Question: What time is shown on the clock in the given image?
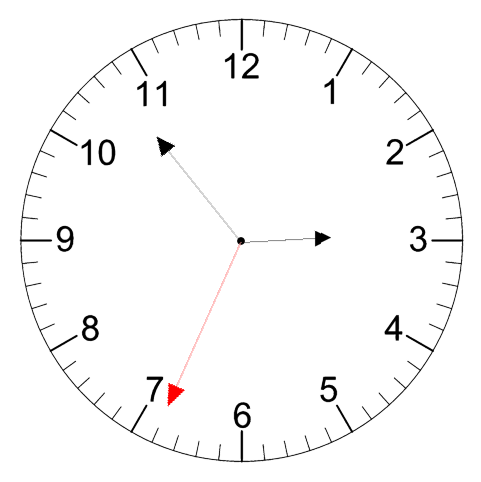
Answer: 02:53:34